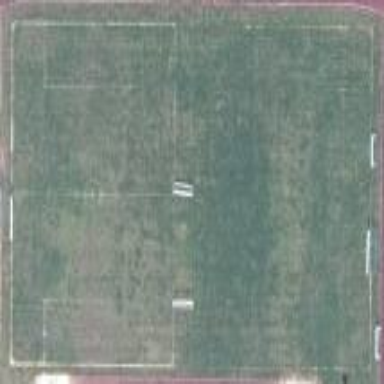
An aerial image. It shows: Grass pitch designated for soccer.